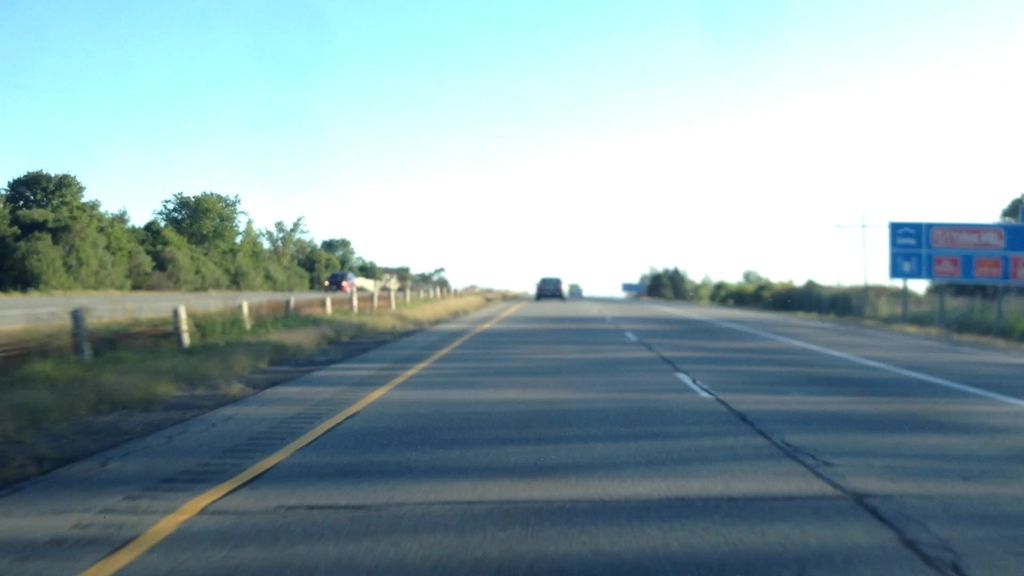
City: ottawa-gatineau